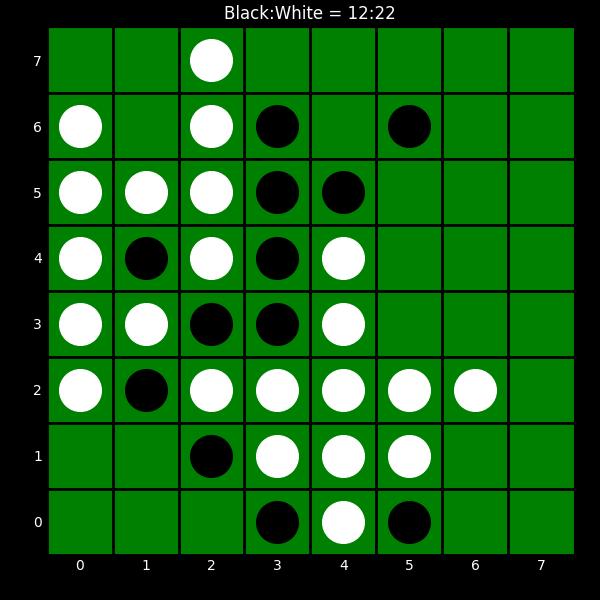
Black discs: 12
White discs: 22